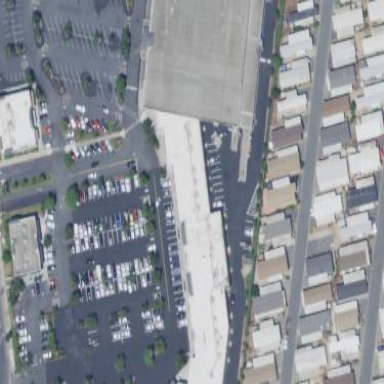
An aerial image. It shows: Mall building.